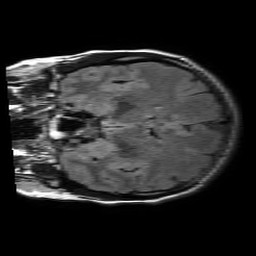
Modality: FLAIR
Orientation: coronal
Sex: female
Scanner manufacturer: philips
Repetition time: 11 s
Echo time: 0.125 s